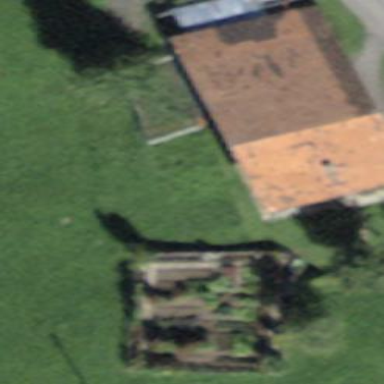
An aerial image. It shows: Farm building.